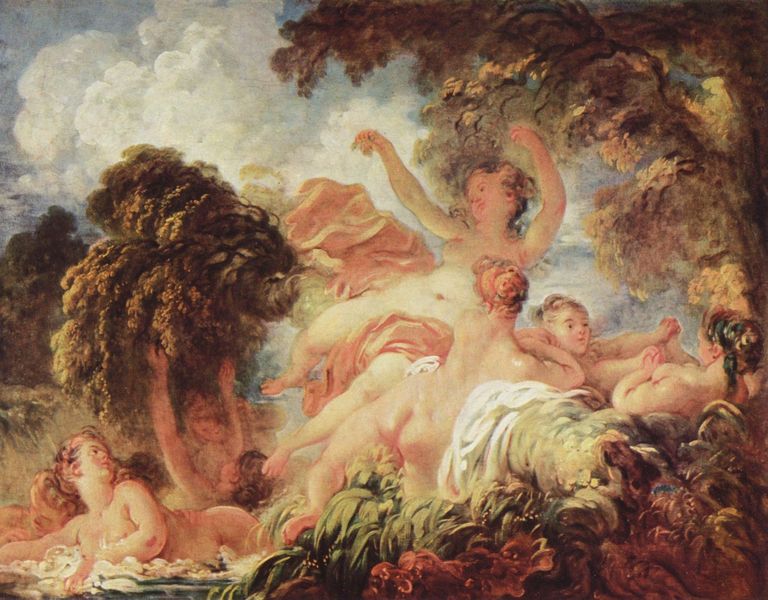
Titel: Badende
Künstler: Jean Honoré Fragonard
Standort: Paris
Institution: Musée du Louvre
Schlagwörter: akt, baum, blau, blätter, gemälde, haut, himmel, körper, laub, meer, nackt, rubens, schatten, umhang, wasser, weiß, wolken, akte, baden, badende, bäume, fluss, frauen, grün, landschaft, mädchen, ocker, see, ufer, wäsche, äste, bewegung, blumen, braun, brust, busen, frankreich, frau, frisur, haar, hell, hintergrund, licht, rücken, gras, rot, tuch, wolke, tanz, blond, gesichter, jung, arm, arme, barock, falten, inkarnat, kleidung, stehen, ast, bach, gräser, natur, schilf, zweige, busch, gebüsch, gewässer, rauch, gewand, gold, haare, pose, stoffe, tücher, pflanze, pflanzen, tanzen, rokoko, rosa, schultern, seide, wald, kinder, engel, beine, sprung, taille, bein, brüste, dutt, gischt, hintern, ruhe, liegen, ruhen, knaben, getreide, herbst, böschung, fliessen, schaum, flattern, wehen, wild, wein, grazien, weiblich, spielen, vergnügen, hochgesteckt, nabel, bauch, nackte, bauchnabel, ellenbogen, liegend, leuchten, fleisch, hüften, spiel, nacktheit, unbekleidet, schweben, lichtung, rückseite, arsch, popo, schönheit, dynamik, tizian, spritzen, götter, lust, nymphen, büschel, watteau, kitsch, sechs, putten, toben, spaß, quelle, flandern, boucher, fragonard, titten, from, hochhalten, himmlisch, faltenwruf, fridur, fallenlassen, durr, po, nackedeien, holken